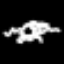
Label: frog